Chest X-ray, PA view. Patient: 41 years old, sex M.
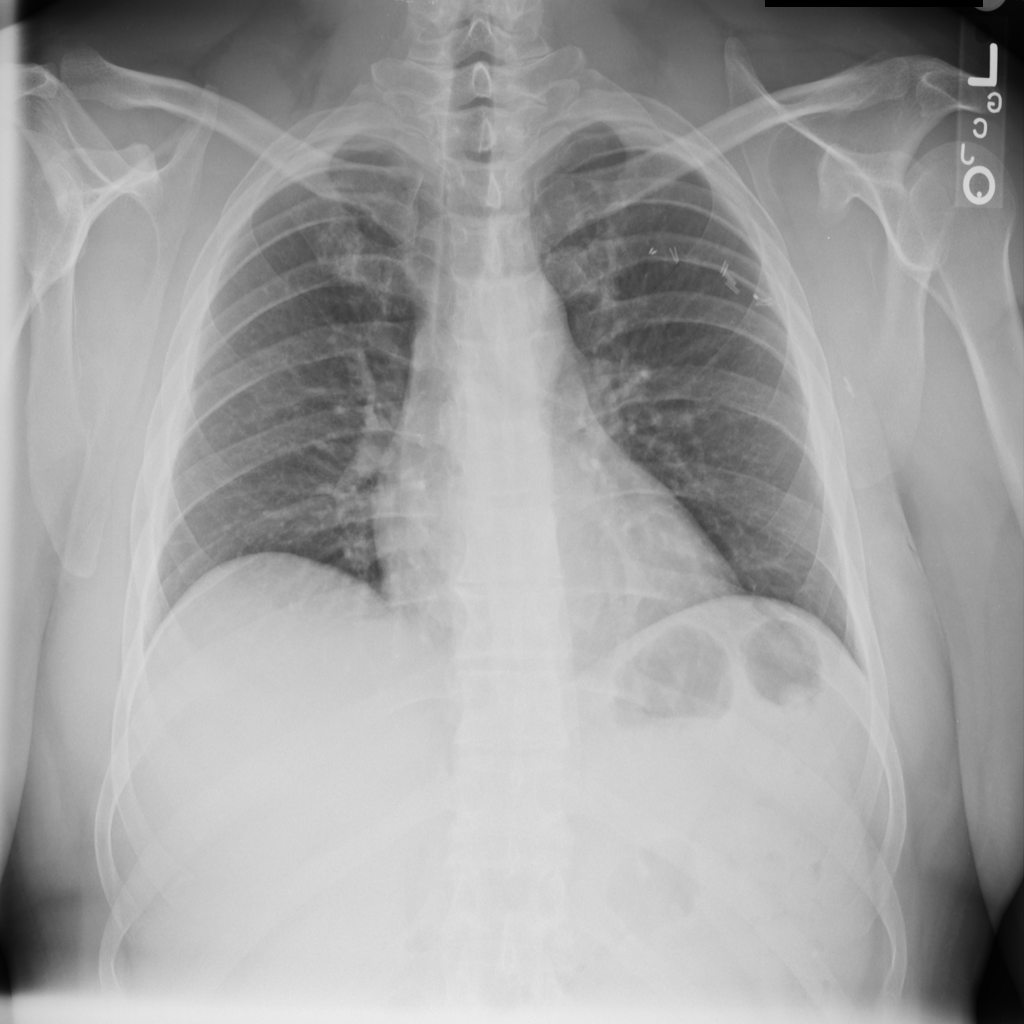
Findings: No Finding